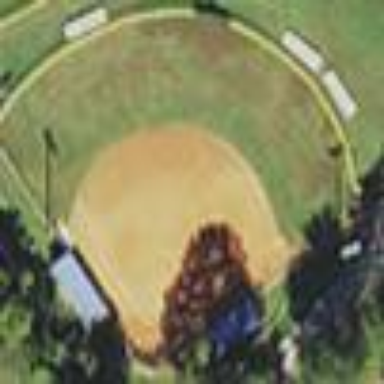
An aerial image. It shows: Baseball pitch for leisure and sports activities.